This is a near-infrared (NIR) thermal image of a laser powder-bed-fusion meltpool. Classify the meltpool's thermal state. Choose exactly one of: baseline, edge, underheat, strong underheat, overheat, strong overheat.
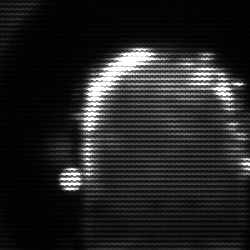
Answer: baseline